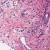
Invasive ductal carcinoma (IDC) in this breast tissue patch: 0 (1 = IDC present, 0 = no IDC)